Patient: sex M, age 60
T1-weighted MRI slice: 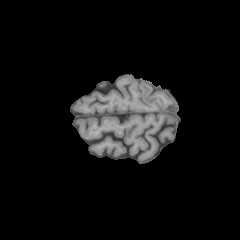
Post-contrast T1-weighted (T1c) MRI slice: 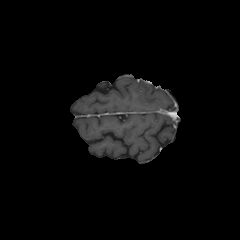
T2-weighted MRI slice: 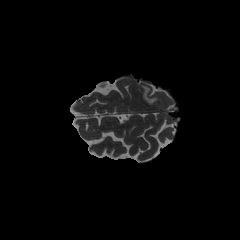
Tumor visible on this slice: yes
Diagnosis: Glioblastoma, IDH-wildtype
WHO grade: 4